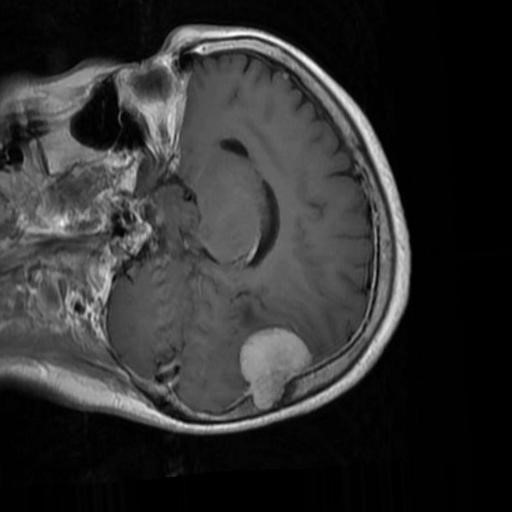
Label: brain_menin